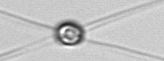
Label: Chaetoceros_danicus